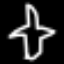
Label: airplane